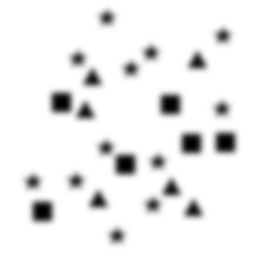
Squares: 6
Triangles: 6
Stars: 12
Total shapes: 24